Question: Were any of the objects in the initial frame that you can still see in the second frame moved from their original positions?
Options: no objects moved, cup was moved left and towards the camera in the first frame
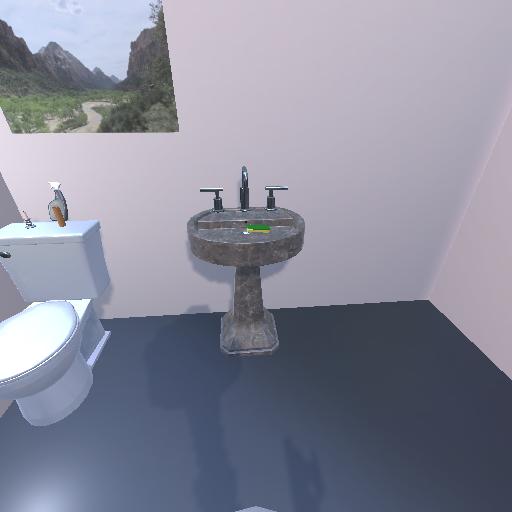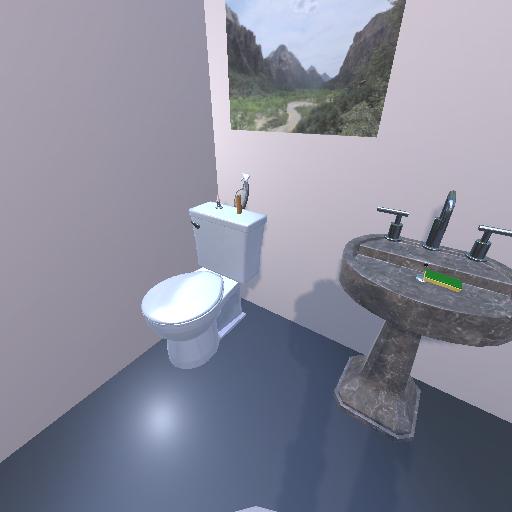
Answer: no objects moved